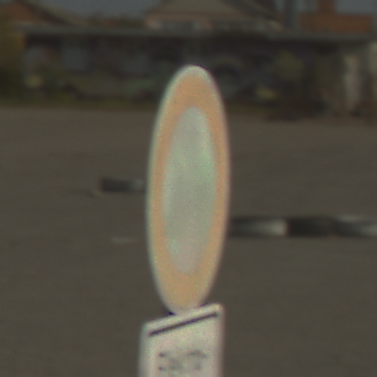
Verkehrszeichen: VerbotFahrzeugeAllerArt
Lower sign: BesondereFahrzeugeUndTransportgueter11
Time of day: MorningAfternoon
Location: Outdoor (RoadRail)
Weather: PartlyCloudy
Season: NotSpecified
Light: Natural